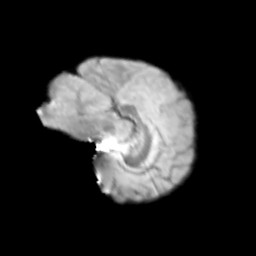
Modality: T2w
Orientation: sagittal
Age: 12
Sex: female
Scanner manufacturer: siemens
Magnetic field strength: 3 T
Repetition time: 3.8 s
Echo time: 0.07 s